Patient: sex M, age 61
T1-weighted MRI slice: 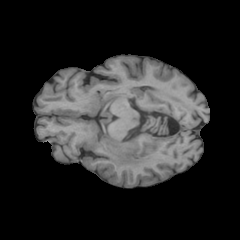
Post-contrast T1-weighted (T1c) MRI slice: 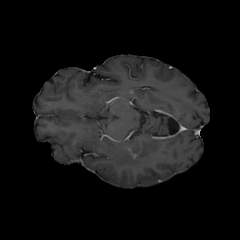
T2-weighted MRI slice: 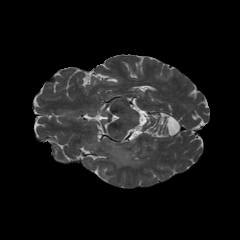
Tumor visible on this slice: yes
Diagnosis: Astrocytoma, IDH-wildtype
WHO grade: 3